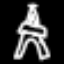
Label: The Eiffel Tower